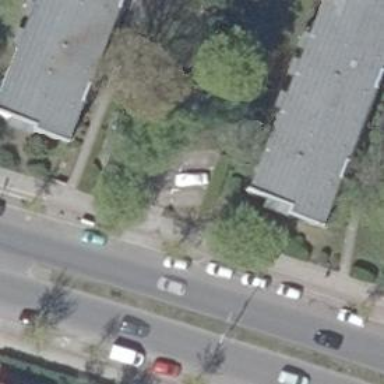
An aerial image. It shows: Sidewalk along the footway.